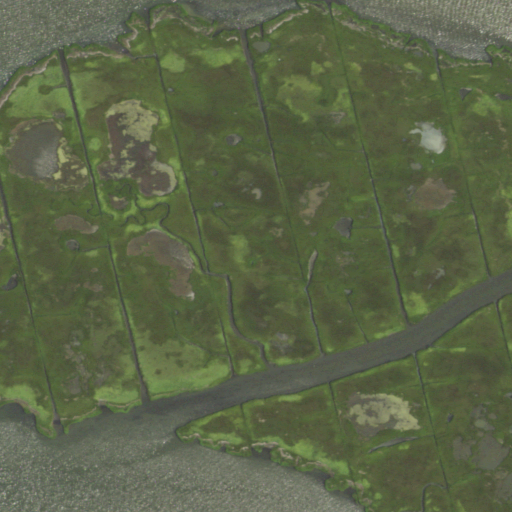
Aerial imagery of island in New York named Wansers Island containing herbaceous wetlands and open water